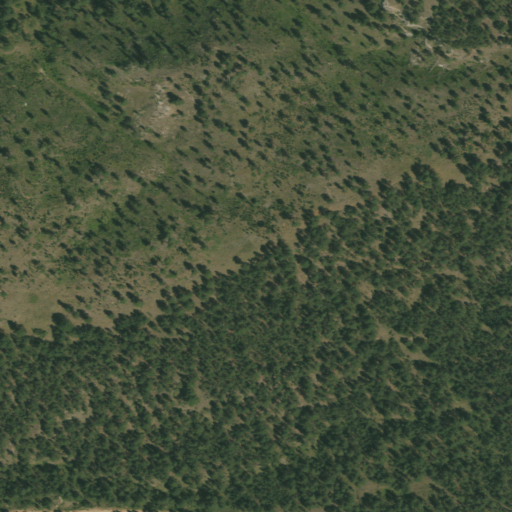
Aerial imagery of ridge(s) in South Dakota named Theater Ridge containing only evergreen forest